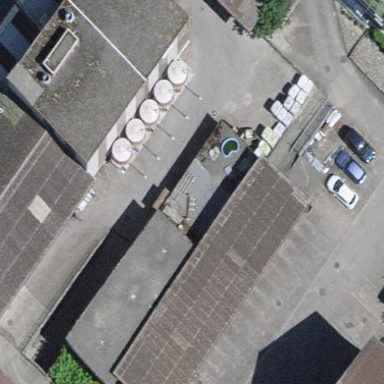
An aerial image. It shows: Industrial building.